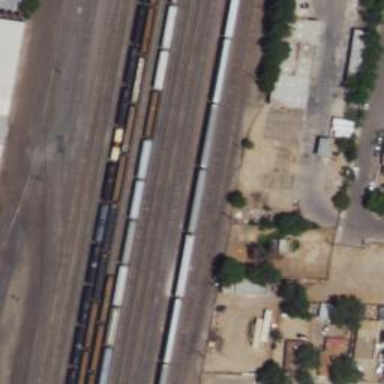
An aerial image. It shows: Railway yard used for servicing trains.